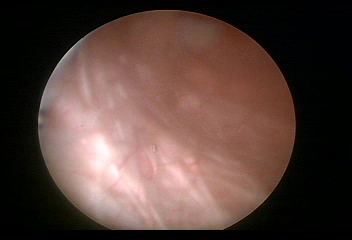
Modality: WLC
Class: Normal mucosa
Bladder cancer association: No